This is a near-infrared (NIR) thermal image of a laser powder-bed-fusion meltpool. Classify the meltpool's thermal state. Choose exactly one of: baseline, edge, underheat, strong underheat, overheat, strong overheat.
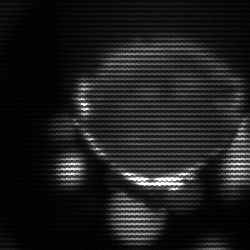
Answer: edge